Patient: sex M, age 60
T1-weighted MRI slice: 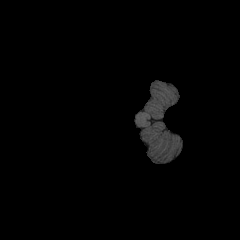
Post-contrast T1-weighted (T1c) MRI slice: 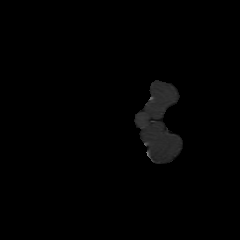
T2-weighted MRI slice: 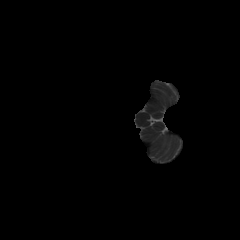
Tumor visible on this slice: no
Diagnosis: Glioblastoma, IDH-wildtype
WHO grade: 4